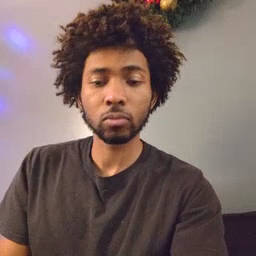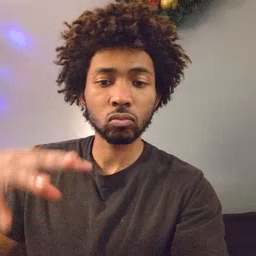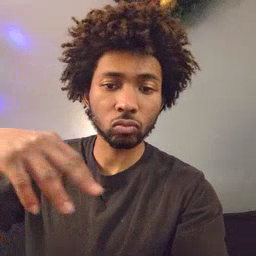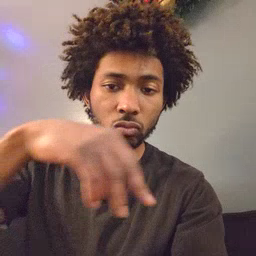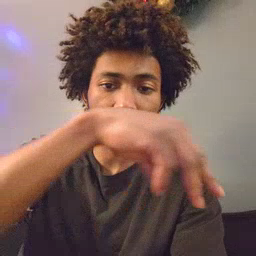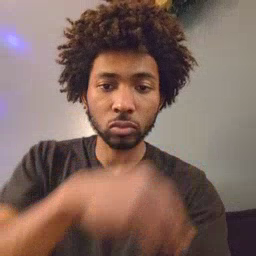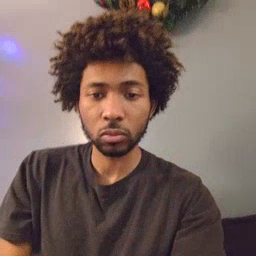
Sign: vacuum